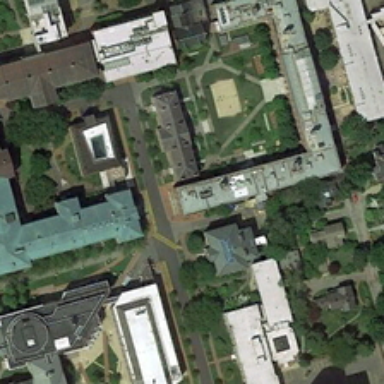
Many green trees and some buildings are in a school .